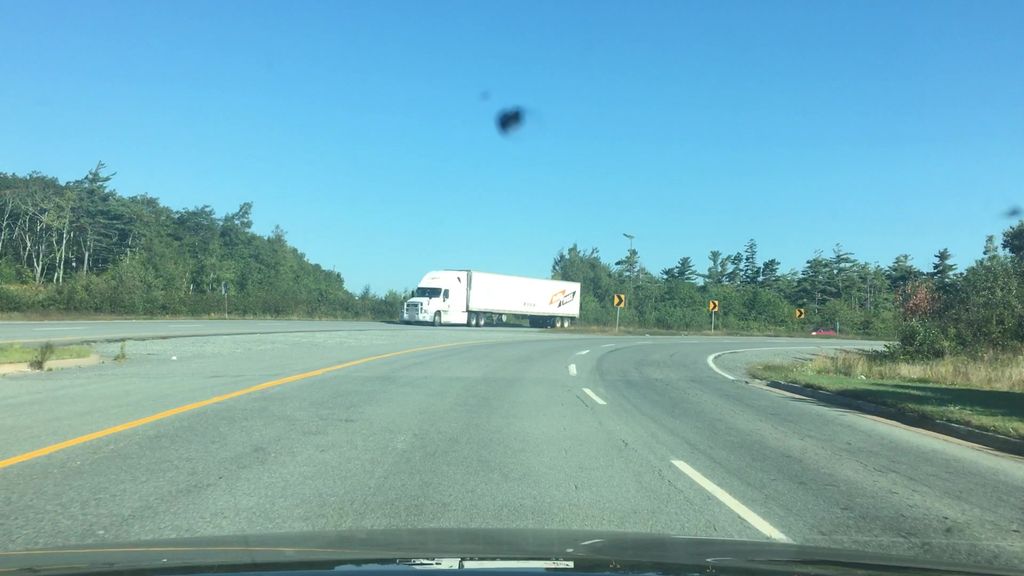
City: halifax